The image is a wavelet scalogram (time versus scale/frequency) of a rolling-element bearing's vibration signal. What is the most likely bearing condition (normal, inner_race, outer_race, ball)?
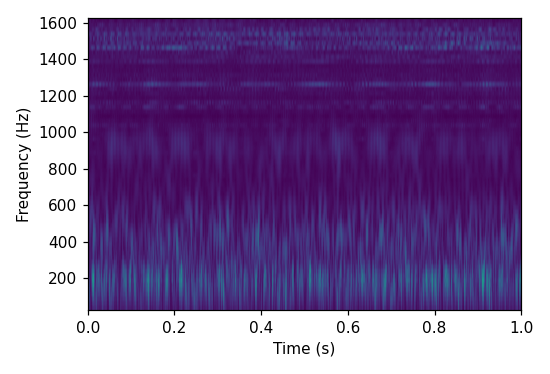
Answer: outer_race